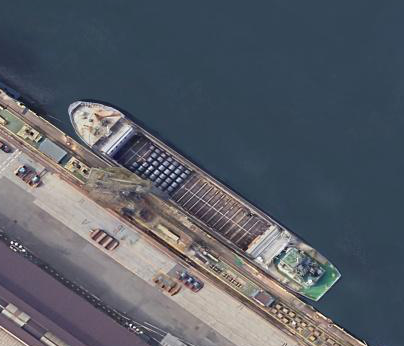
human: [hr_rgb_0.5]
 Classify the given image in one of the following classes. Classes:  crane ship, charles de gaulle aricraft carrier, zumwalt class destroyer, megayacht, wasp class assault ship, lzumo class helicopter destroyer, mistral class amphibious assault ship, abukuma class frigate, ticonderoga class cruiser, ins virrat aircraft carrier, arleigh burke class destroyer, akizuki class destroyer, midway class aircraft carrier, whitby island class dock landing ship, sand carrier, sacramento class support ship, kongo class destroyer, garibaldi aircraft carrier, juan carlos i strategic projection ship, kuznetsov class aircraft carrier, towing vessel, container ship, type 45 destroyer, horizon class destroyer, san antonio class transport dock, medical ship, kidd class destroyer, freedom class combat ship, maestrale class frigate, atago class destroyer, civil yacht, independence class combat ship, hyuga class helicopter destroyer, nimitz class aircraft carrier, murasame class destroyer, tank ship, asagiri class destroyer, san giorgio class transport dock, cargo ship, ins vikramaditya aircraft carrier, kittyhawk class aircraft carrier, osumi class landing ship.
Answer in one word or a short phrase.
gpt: Cargo ship